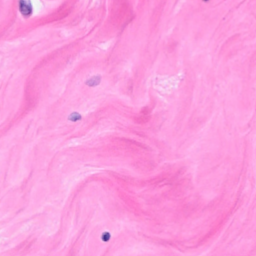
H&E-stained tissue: Breast